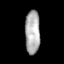
Tissue: skin
Cell type: Fibroblasts
Senescence score: 0.9392
Nuclear area (px): 640
Mean DAPI intensity: 173.28